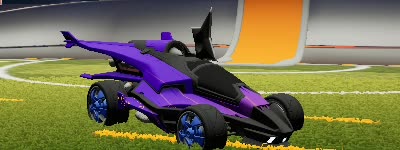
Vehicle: aftershock